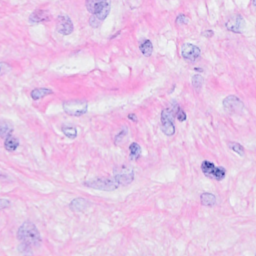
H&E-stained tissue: Breast